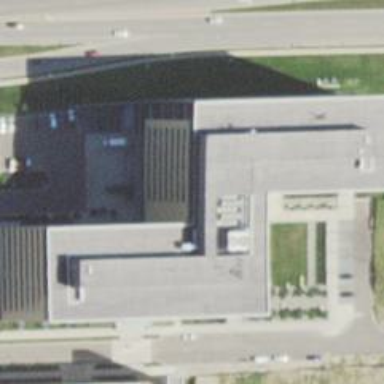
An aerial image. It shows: Government office.